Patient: sex F, age 33
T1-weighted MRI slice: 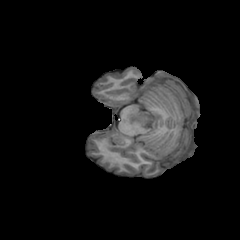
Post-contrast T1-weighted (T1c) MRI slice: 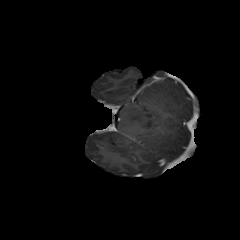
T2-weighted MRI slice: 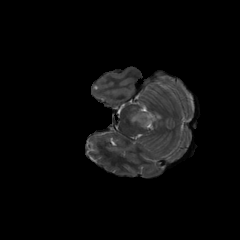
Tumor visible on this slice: yes
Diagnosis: Glioblastoma, IDH-wildtype
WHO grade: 4